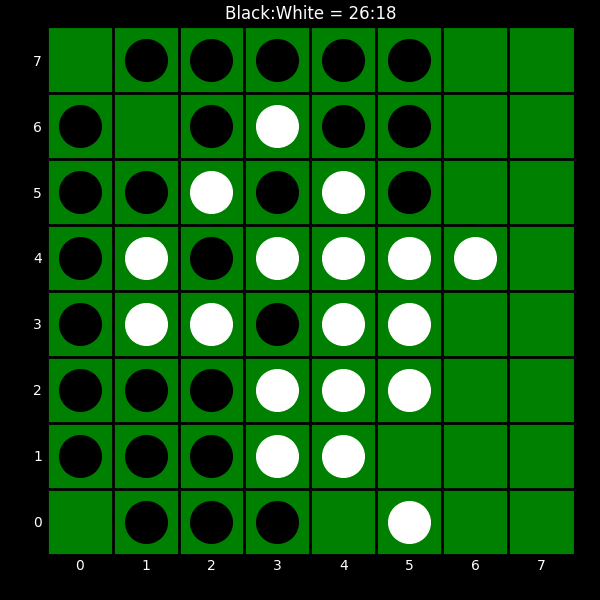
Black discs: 26
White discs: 18